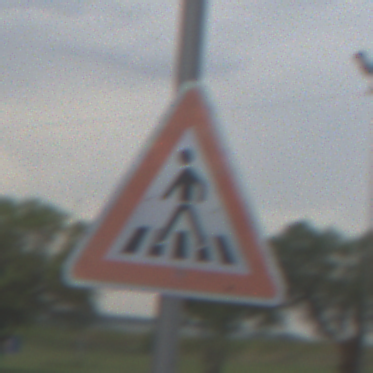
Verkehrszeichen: FussgaengerueberwegRechts
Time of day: MorningAfternoon
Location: Outdoor (RoadRail)
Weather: PartlyCloudy
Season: NotSpecified
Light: Natural